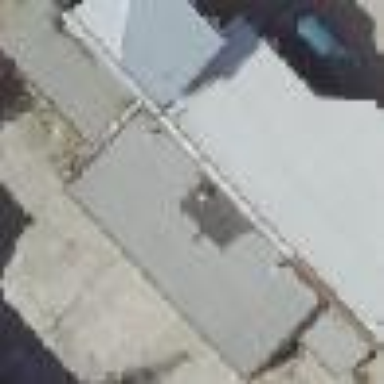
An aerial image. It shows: Garage.